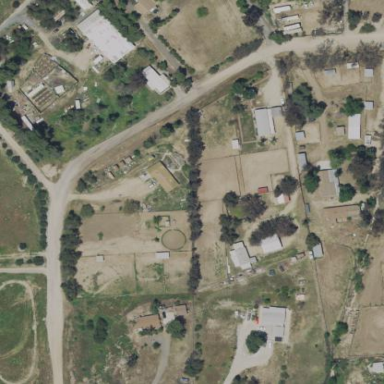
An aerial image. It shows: Farmyard area.